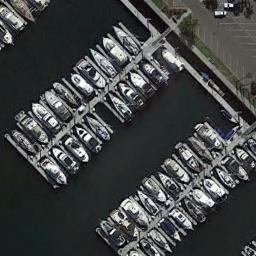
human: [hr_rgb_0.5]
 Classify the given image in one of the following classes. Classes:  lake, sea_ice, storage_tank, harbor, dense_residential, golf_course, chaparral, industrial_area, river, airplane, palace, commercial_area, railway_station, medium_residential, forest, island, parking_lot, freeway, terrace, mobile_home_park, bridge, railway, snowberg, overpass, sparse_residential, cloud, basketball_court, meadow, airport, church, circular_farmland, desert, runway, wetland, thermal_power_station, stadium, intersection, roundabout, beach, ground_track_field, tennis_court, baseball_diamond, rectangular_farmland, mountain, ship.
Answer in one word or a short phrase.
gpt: harbor